Field crop: maize
Growth stage: 1
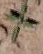
Species: atriplex